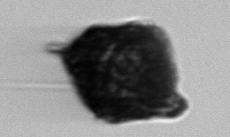
Label: Gonyaulax